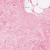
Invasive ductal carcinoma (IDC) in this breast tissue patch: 0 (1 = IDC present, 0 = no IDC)